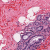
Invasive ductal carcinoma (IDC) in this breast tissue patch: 0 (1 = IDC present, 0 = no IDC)